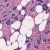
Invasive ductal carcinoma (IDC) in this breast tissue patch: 0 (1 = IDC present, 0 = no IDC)